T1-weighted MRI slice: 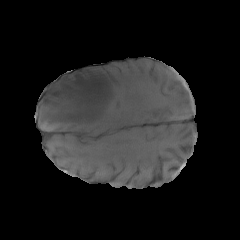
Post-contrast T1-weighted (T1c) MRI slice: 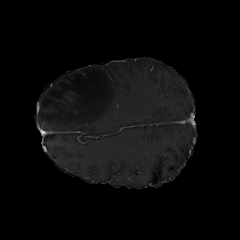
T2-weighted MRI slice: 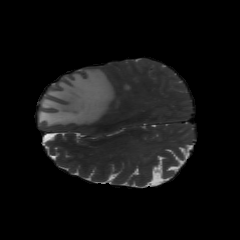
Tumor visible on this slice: yes